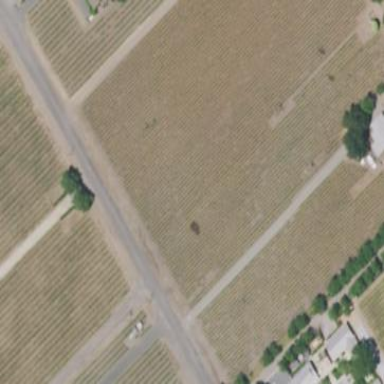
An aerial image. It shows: Vineyard where grapes are grown.